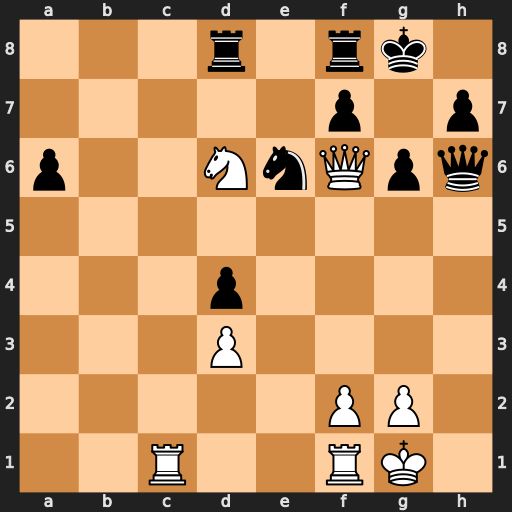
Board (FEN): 3r1rk1/5p1p/p2NnQpq/8/3p4/3P4/5PP1/2R2RK1
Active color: w
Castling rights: -
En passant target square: -
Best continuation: Nf5 Qg7 Nxg7